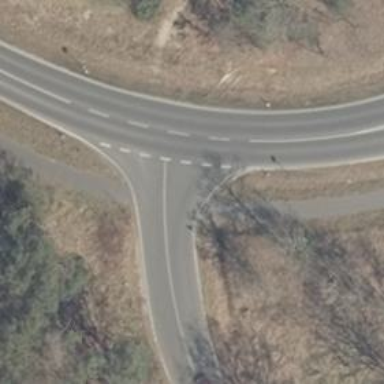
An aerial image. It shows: Road with "give way" sign.